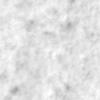
Label: no_change